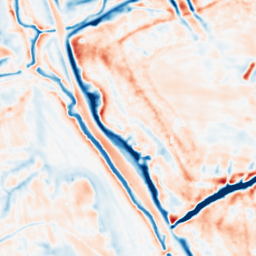
Category: multiscale
Decomposition family: dog_multiscale
Decomposition parameters: sigma_ratio: 1.4
n_scales: 5
base_sigma: 1
Upsampling method: bicubic
Upsampling parameters: scale: 2
Upsampling scale: 2